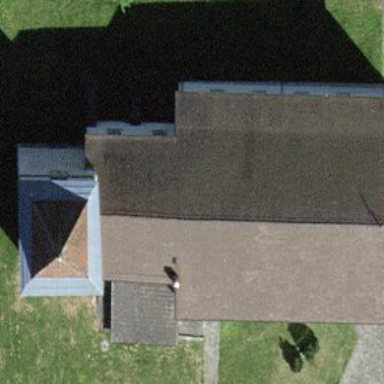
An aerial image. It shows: Church which is place of worship.